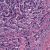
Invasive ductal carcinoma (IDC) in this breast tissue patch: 1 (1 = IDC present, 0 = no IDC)